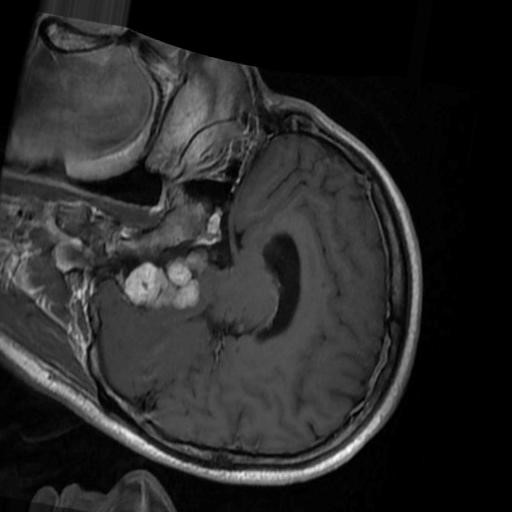
Label: brain_menin